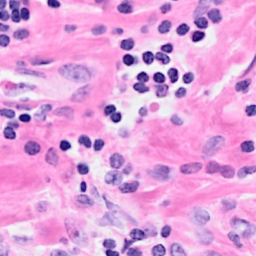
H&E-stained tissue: Breast